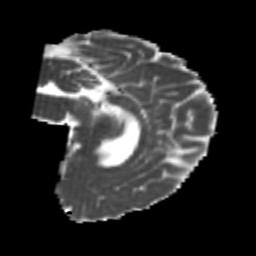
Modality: MD
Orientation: sagittal
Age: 24
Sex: male
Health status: healthy
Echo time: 0.074 s